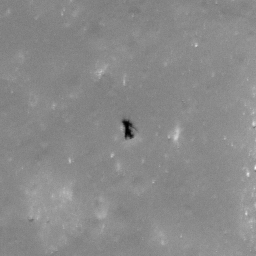
Pit: Messier A 1
Host crater: Messier A
Host type: impact_melt
Lunar coordinates: latitude -2.028, longitude 46.9